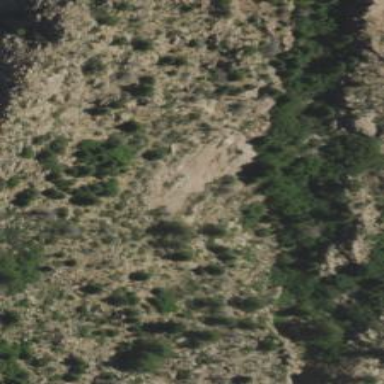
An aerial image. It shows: Natural cliff.